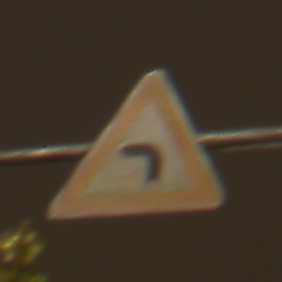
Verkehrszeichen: KurveLinks
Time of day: Night
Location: Outdoor (Urban)
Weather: Overcast
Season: NotSpecified
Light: Artificial